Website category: sports
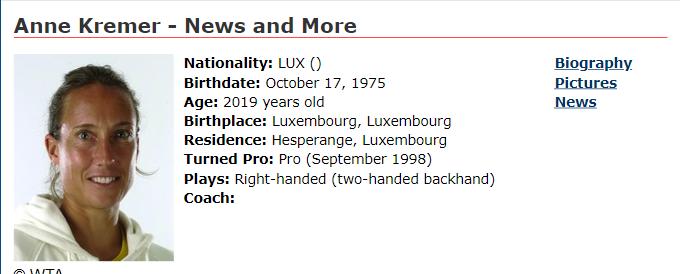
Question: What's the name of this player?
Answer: Anne Kremer

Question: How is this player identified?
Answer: Anne Kremer

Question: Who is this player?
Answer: Anne Kremer

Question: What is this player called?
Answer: Anne Kremer

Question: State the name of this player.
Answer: Anne Kremer

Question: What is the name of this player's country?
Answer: LUX

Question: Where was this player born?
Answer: LUX

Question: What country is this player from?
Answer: LUX

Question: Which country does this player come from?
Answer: LUX

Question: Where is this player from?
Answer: LUX

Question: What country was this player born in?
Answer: LUX

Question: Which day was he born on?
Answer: October 17, 1975

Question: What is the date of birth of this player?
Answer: October 17, 1975

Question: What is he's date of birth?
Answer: October 17, 1975

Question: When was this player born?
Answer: October 17, 1975

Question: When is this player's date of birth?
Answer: October 17, 1975

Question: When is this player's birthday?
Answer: October 17, 1975

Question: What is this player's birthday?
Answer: October 17, 1975

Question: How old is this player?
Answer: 2019 years old

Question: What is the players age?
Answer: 2019 years old

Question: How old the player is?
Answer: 2019 years old

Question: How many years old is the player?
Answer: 2019 years old

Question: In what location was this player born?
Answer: Luxembourg, Luxembourg

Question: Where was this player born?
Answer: Luxembourg, Luxembourg

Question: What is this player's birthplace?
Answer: Luxembourg, Luxembourg

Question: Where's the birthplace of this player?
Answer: Luxembourg, Luxembourg

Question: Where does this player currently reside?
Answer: Hesperange, Luxembourg

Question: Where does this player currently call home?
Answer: Hesperange, Luxembourg

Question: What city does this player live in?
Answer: Hesperange, Luxembourg

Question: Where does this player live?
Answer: Hesperange, Luxembourg

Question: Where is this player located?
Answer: Hesperange, Luxembourg

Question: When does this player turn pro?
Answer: Pro (September 1998)

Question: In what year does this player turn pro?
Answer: Pro (September 1998)

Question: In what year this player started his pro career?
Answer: Pro (September 1998)

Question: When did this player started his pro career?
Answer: Pro (September 1998)

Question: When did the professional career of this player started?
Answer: Pro (September 1998)

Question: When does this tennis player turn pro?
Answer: Pro (September 1998)

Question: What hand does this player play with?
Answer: Right-handed (two-handed backhand)

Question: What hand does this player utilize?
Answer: Right-handed (two-handed backhand)

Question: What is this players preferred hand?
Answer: Right-handed (two-handed backhand)

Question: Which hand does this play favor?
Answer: Right-handed (two-handed backhand)

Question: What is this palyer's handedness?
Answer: Right-handed (two-handed backhand)